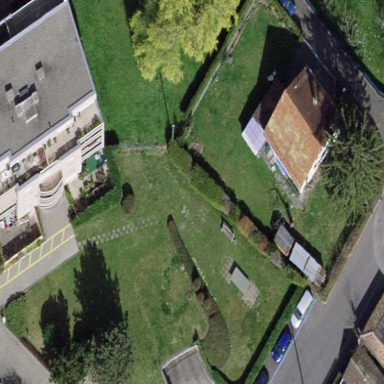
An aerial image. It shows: Garden surrounded by fence.